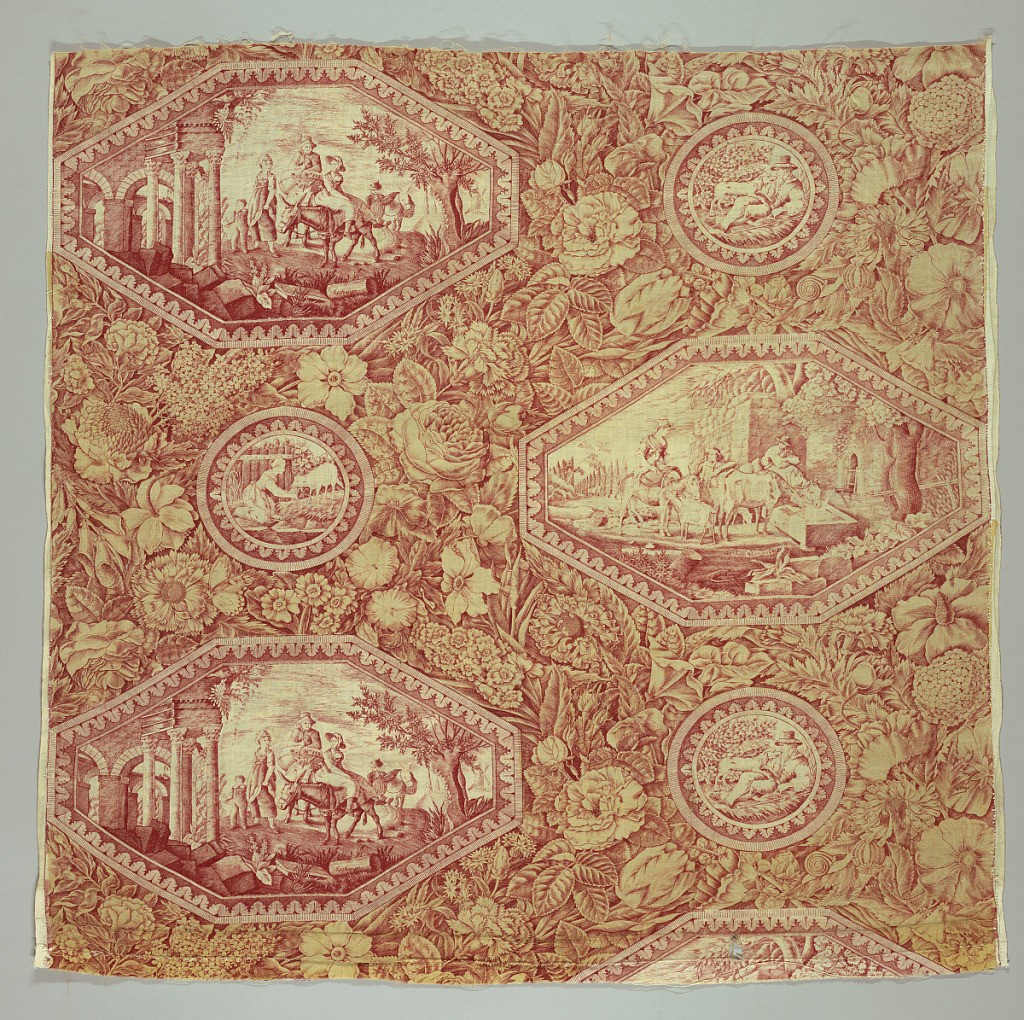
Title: "Les Medallions"
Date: ca. 1825
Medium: cotton Technique: printed on plain weave
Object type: Textile
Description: Pattern is composed of eight-sided lozenges and circular medallions enclosing pastoral scenes on a ground of large-scale flowers. On a stone in one of the medallions is the name "Feldstrappe".